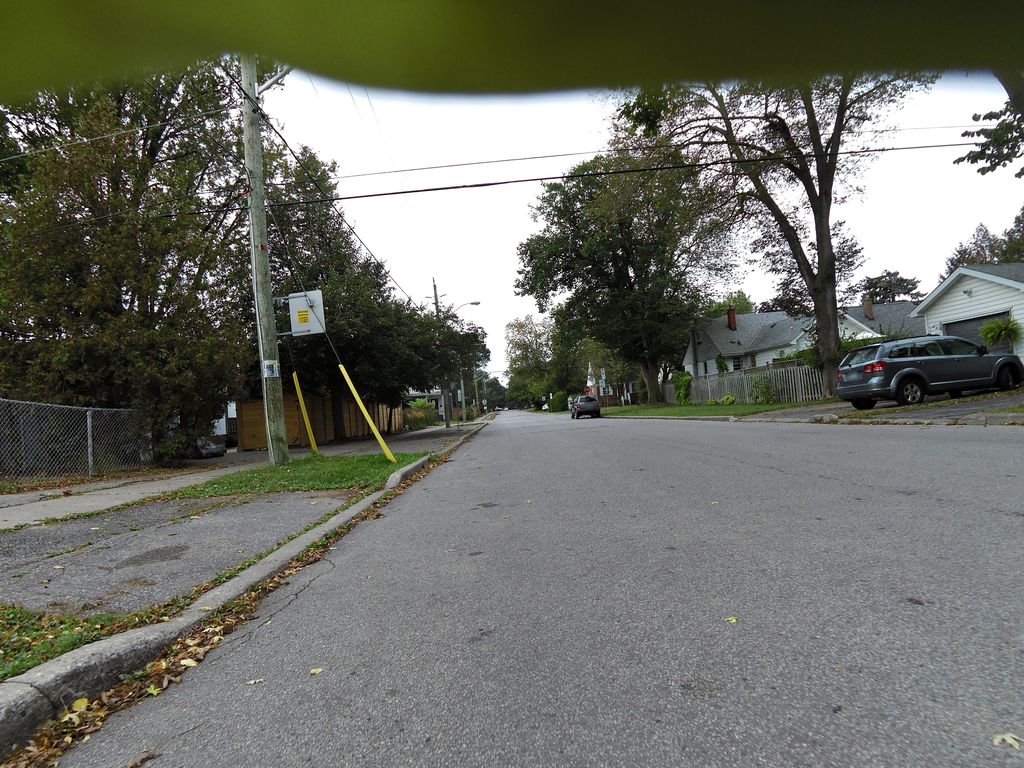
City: toronto